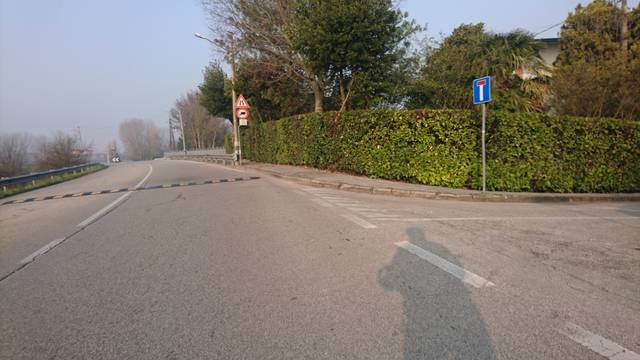
Region: Italy
Coordinates: 45.386, 11.857